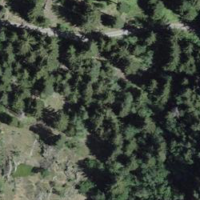
EUNIS habitat code: 43
Species observed at this site:
Papilio machaon
Lasiommata maera
Lysandra coridon
Angelica sylvestris
Melitaea didyma
Melanargia galathea